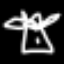
Label: palm tree